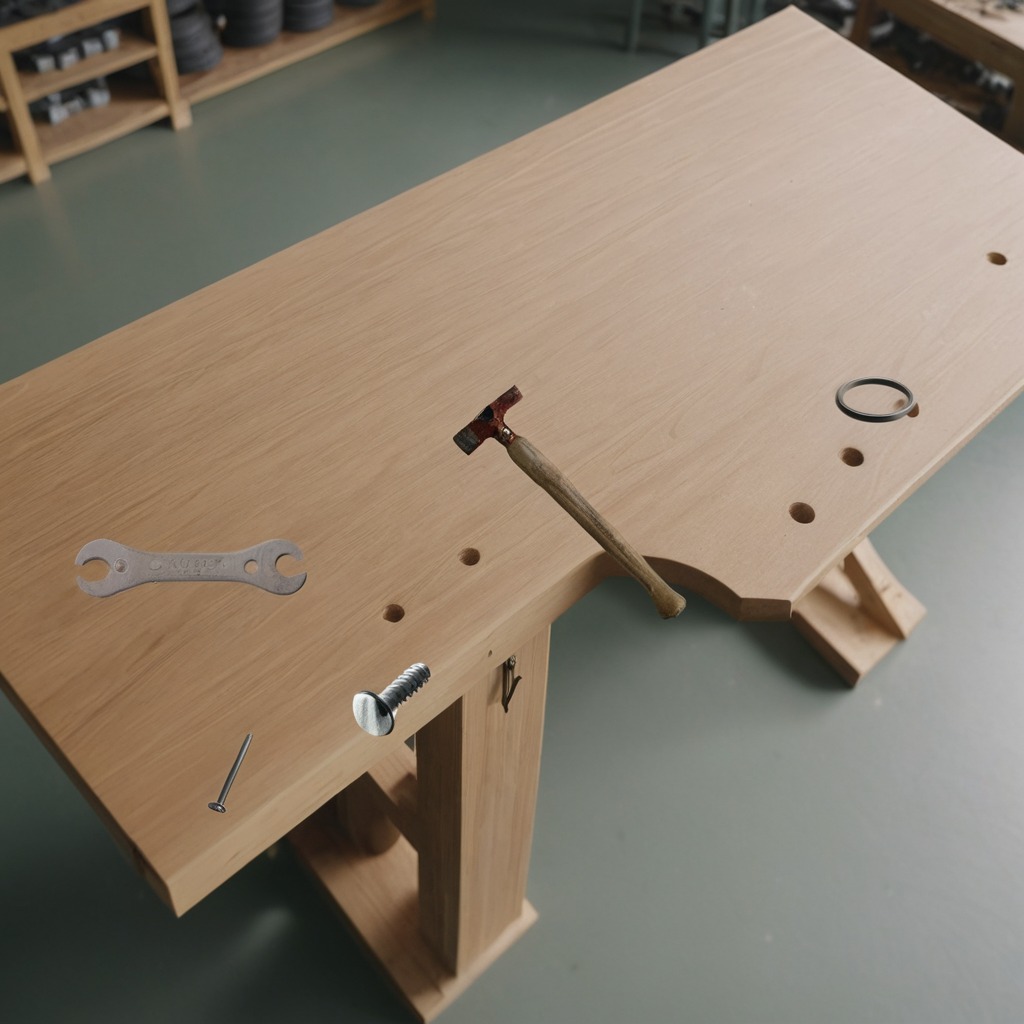
A rubber Oring, a metal machine screw, a hammer, an iron nail, and a wrench are lying on the workbench.